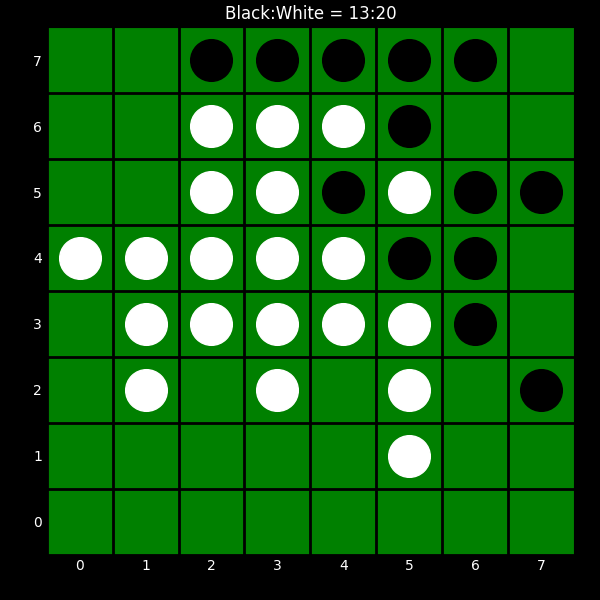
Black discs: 13
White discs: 20